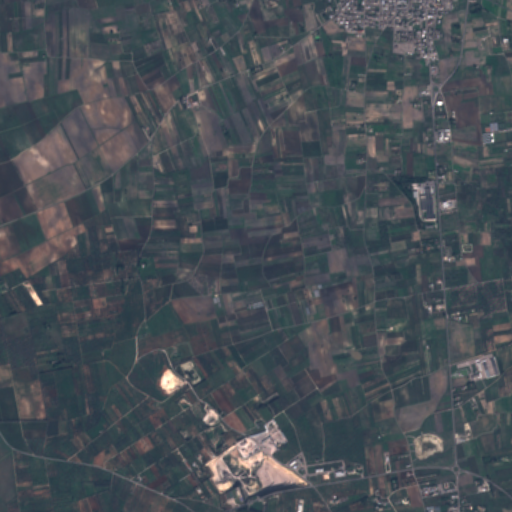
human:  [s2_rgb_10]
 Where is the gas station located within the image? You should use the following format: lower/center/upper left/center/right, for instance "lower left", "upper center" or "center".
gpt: The gas station is located in the upper right of the image.
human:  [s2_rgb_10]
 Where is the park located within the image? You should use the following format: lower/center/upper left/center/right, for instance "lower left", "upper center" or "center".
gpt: The park is located in the upper right of the image.
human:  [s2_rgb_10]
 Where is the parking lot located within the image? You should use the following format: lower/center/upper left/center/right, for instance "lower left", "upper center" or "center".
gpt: The parking lot is located in the upper right of the image.
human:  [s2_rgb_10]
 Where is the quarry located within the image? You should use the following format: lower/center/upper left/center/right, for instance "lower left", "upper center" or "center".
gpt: The quarry is located in the lower center of the image.
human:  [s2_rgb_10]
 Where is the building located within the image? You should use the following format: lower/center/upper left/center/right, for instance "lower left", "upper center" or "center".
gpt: There is no building in the image.